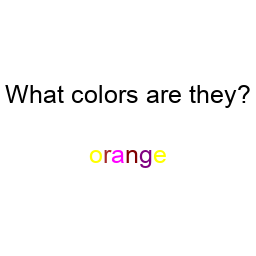
Color: yellow, brown, magenta, maroon, purple, yellow
Color name shown: orange
Background color: white
Question text color: black